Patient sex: F
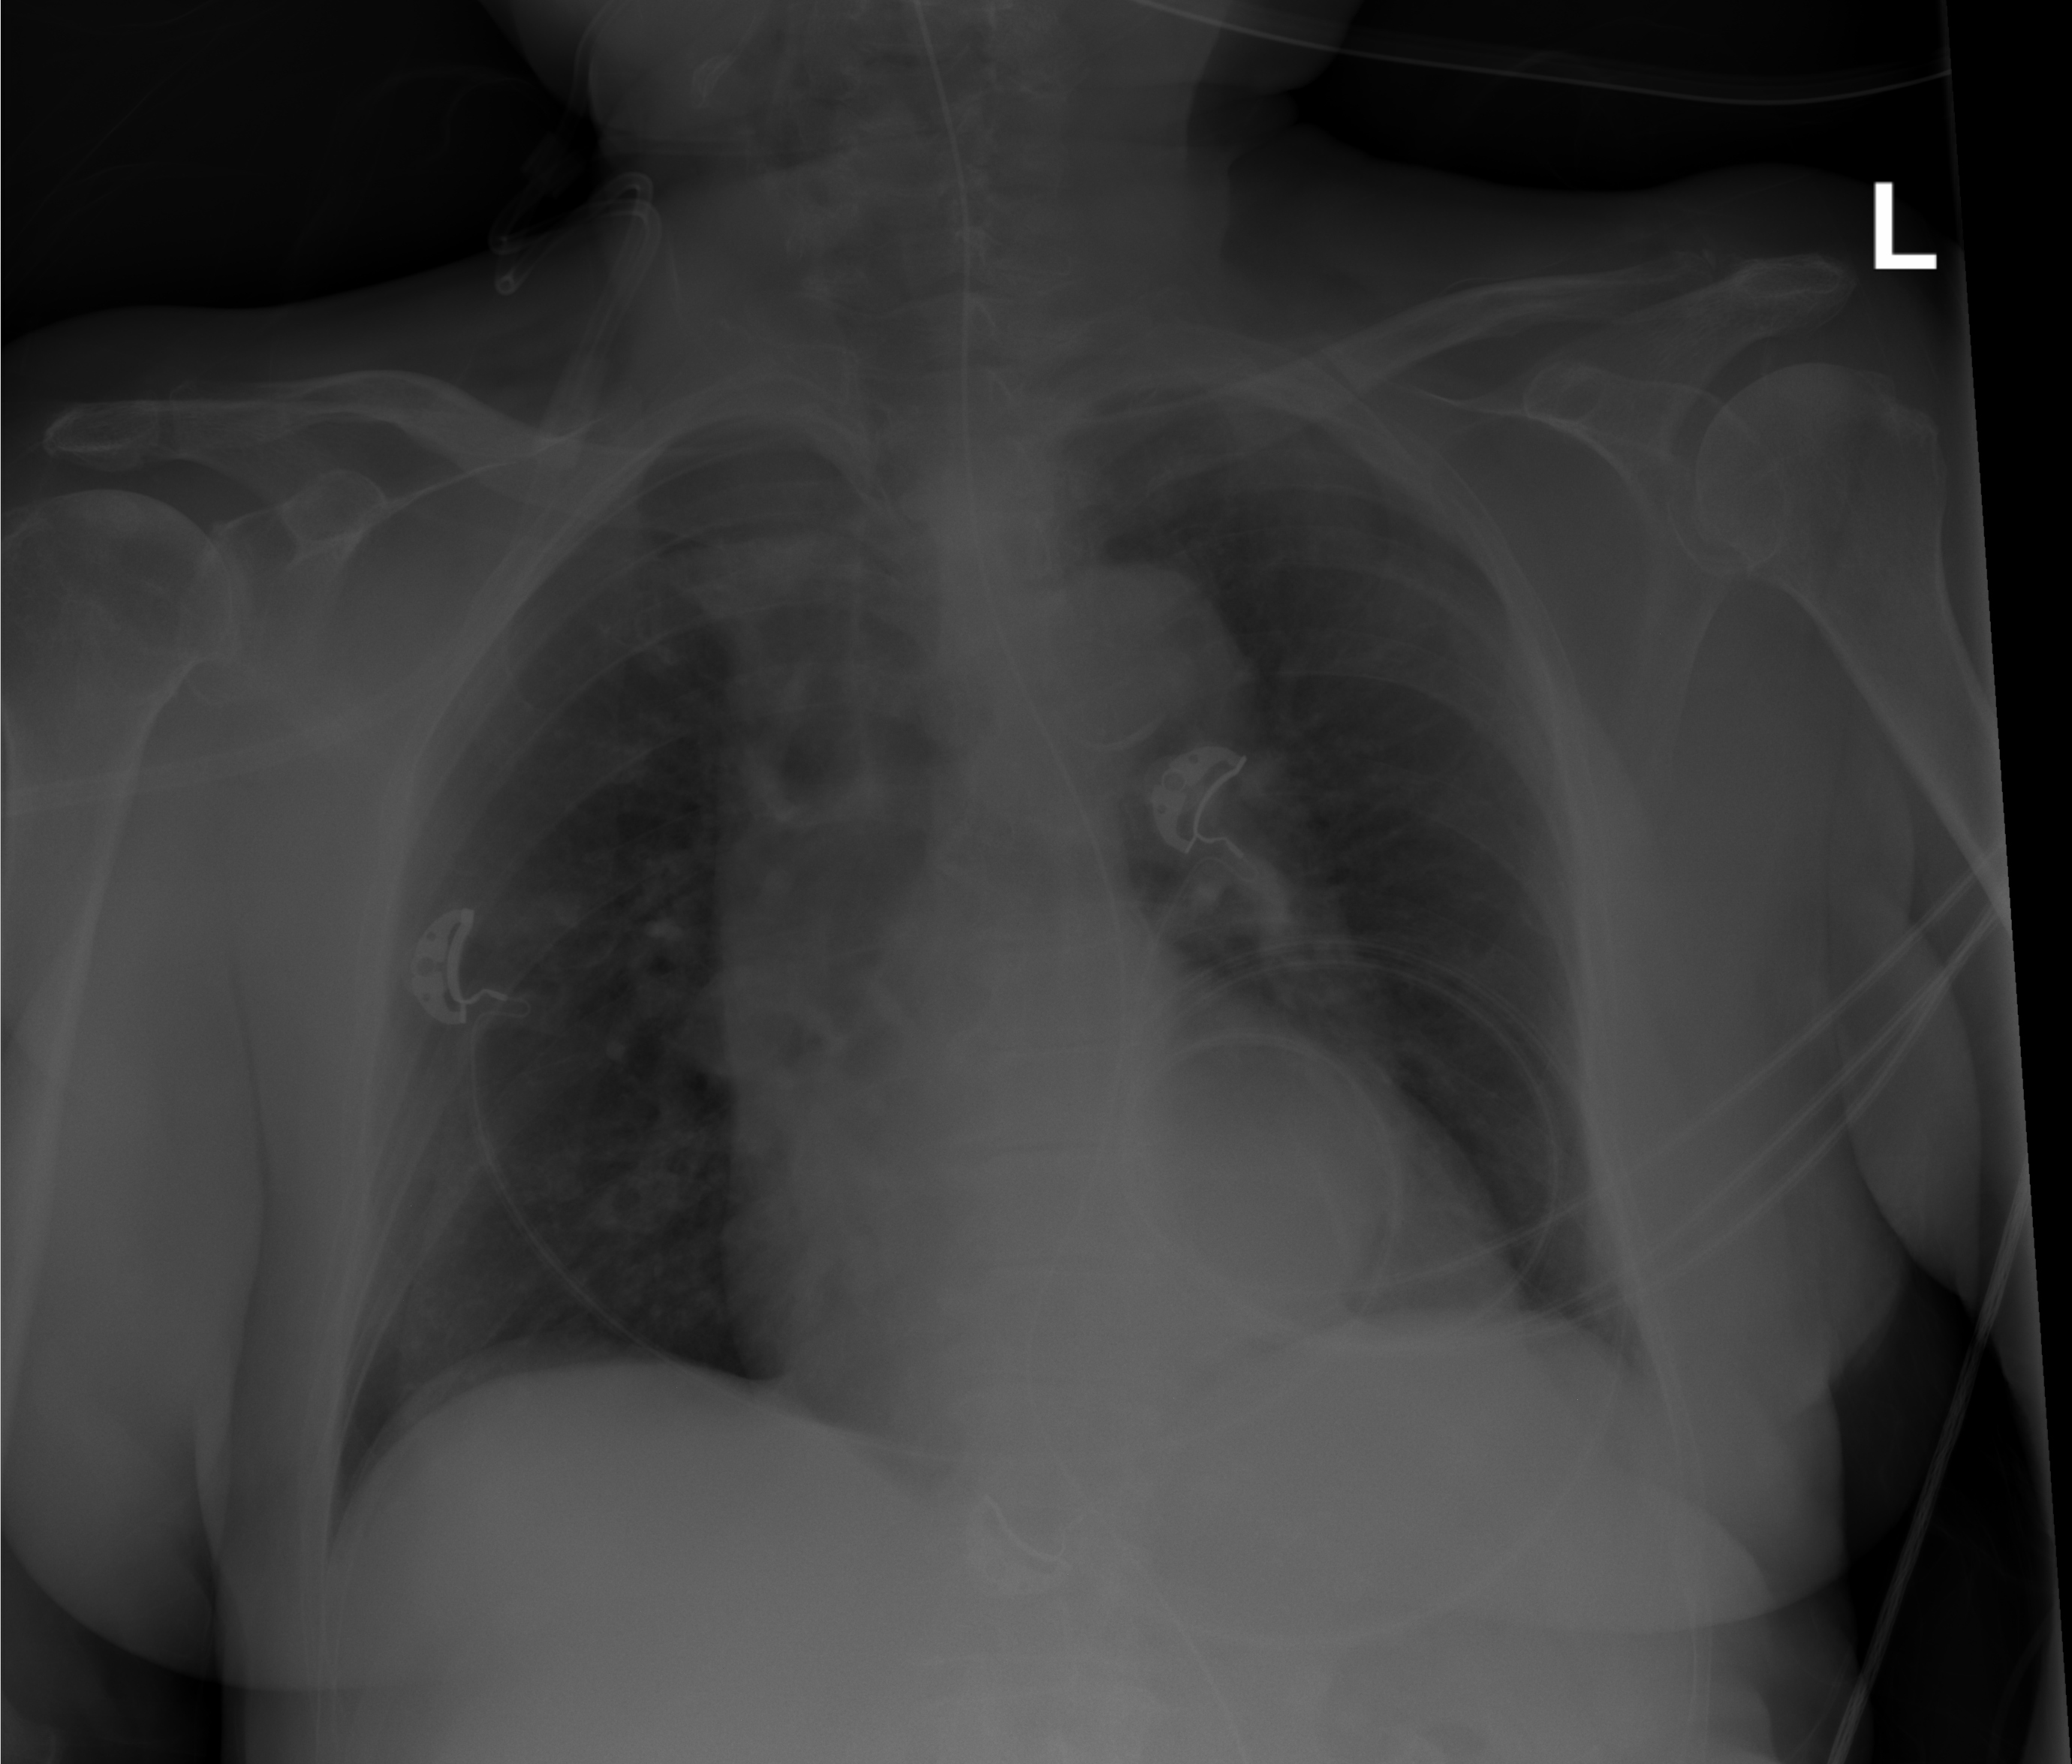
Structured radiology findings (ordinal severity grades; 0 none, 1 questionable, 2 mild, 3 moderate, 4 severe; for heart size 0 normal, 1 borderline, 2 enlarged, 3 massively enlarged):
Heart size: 1
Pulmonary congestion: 0
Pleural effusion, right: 0
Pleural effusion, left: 0
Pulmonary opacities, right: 0
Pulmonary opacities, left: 0
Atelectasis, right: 0
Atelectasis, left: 1